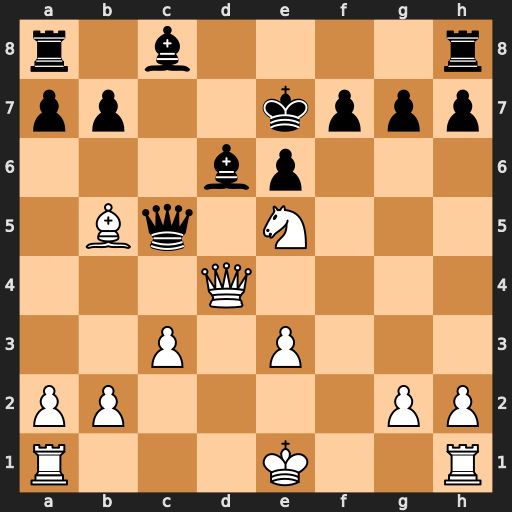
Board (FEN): r1b4r/pp2kppp/3bp3/1Bq1N3/3Q4/2P1P3/PP4PP/R3K2R
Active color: w
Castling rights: KQ
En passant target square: -
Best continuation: Qh4+ f6 Ng6+ Kf7 Nxh8+